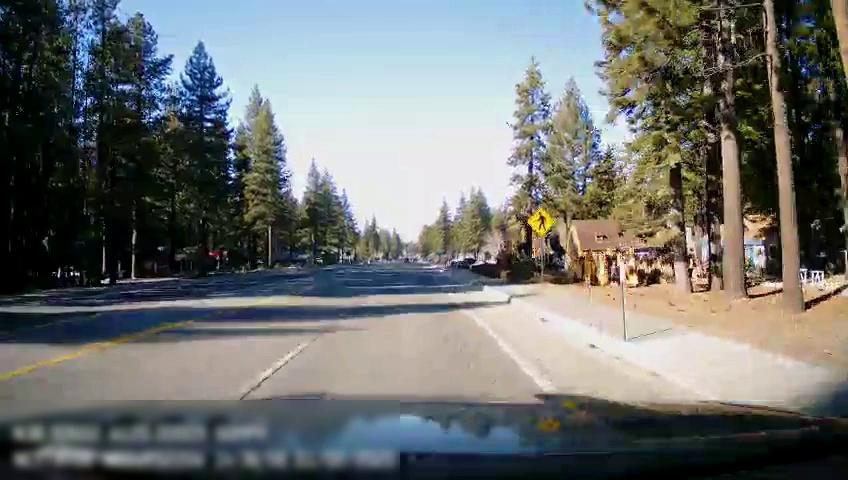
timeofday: Day
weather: Sunny
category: Drivable Space
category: Lanes | Opposite Lane
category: Lanes | Current Lane
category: Lanes | Current Lane
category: Lanes | Current Lane
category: Traffic | Signs